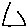
Label: triangle